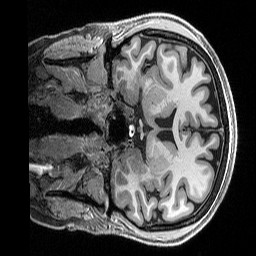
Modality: T1w
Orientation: coronal
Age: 26
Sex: female
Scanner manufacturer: siemens
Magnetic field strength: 3 T
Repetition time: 2.5 s
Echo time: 0.00296 s